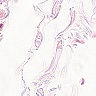
Metastatic tissue present: no